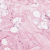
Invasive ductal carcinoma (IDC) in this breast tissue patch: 0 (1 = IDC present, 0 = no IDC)